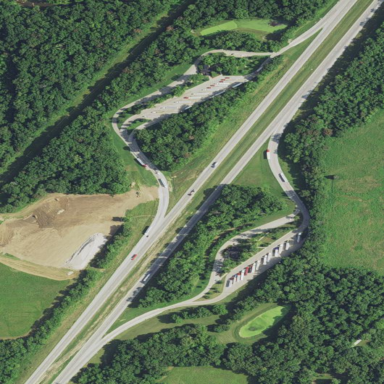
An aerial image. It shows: Rest area along the road.